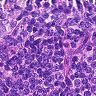
Metastatic tissue present: no